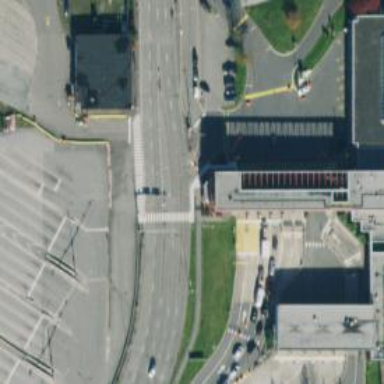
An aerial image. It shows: Border control barrier.